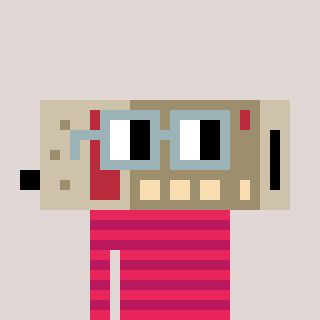
a pixel art character with square dark gray glasses, a cordless phone-shaped head and a darkpink-colored body on a warm background